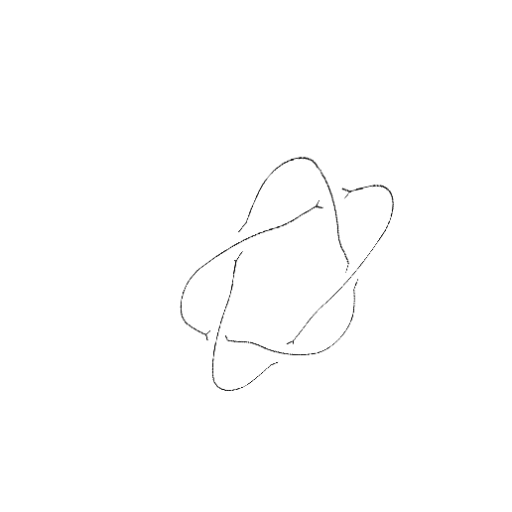
Crossing number: 5